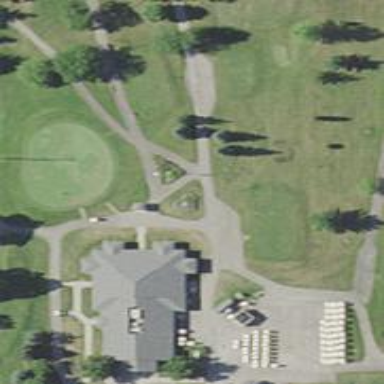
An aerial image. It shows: Pathway for golfing.